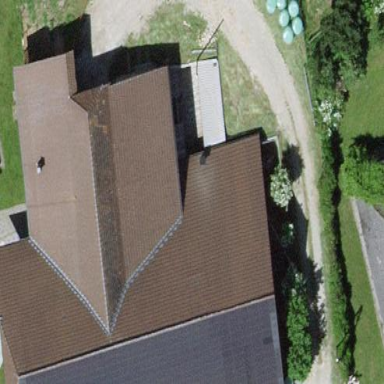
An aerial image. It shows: Farm building.